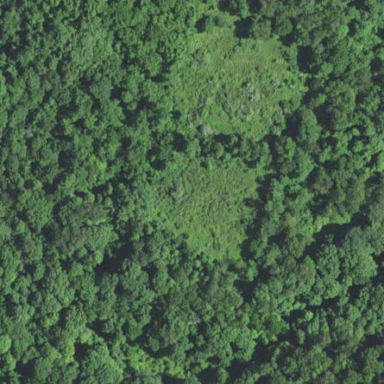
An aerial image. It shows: Area covered in scrub vegetation.